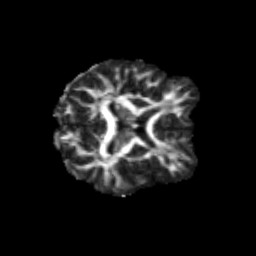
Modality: FA
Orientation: axial
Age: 21
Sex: male
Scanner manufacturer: siemens
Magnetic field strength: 3 T
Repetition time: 3.5 s
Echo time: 0.125 s